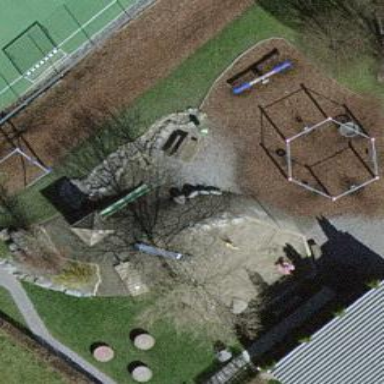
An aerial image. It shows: Playground area for leisure activities on the land.